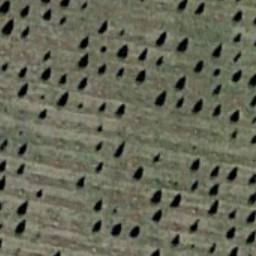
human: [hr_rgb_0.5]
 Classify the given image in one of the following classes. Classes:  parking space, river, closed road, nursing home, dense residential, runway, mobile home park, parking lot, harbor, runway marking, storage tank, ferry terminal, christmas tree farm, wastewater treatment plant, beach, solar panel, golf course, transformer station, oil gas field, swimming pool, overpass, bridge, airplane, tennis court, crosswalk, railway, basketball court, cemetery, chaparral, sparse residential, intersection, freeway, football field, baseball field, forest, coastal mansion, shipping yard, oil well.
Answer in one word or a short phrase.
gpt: christmas tree farm